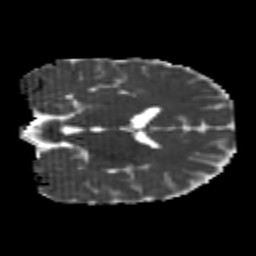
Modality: MD
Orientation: coronal
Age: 18
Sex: male
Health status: healthy
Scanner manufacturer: philips
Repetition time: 7.477 s
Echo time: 0.08753 s